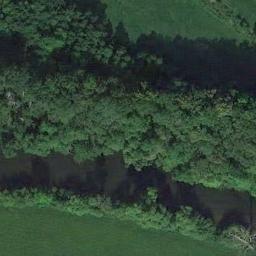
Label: forest